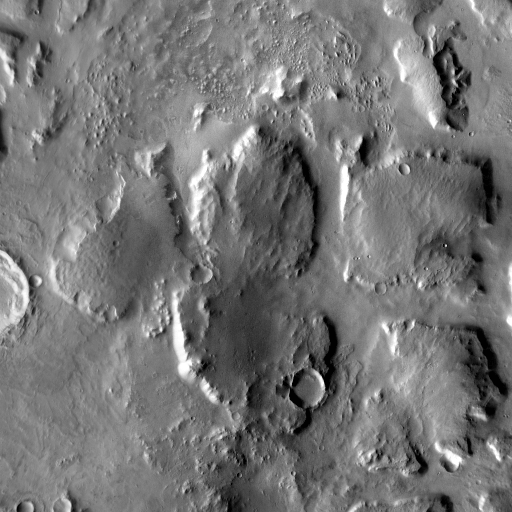
Crater classes present: Background, Other, Buried